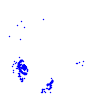
Particle: electron